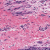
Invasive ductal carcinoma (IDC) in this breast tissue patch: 0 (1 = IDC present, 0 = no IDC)